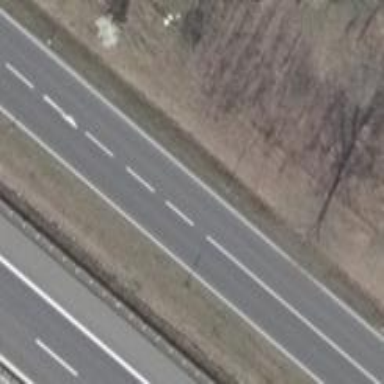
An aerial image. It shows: Secondary road with asphalt surface.